Question: I'm using this R script:
'''
tableau <- read.table(
text =
"Net B C D E.(e) F.(f)
a 1.88 0.15 0.60 10.00 90.00
b 2.05 0.23 0.51 55.00 80.00
c 2.09 0.29 0.40 58.00 88.00
d 2.07 0.52 0.36 80.00 84.00
e 2.13 0.30 0.27 7.00 90.00",
header = TRUE)
library(plyr)
library(reshape)
library(ggplot2)
library(scales)
tableau.m <- melt(tableau)
tableau.m <- ddply(tableau.m, .(variable), transform, rescale = rescale(value))
(p <- ggplot(tableau.m, aes(variable, Net)) +
geom_tile(aes(fill = rescale), colour = "white") +
scale_fill_gradient(low = "white", high = "steelblue"))
base_size <- 9
p + theme_grey(base_size = base_size) +
labs(x = "", y = "") + scale_x_discrete(expand = c(0, 0)) +
scale_y_discrete(expand = c(0, 0)) +
theme(legend.position = "none", axis.ticks = element_blank(),
axis.text.x = element_text(size = base_size * 0.8, angle = 0,
hjust = 0, colour = "grey50"))
tableau.s <- ddply(tableau.m, .(variable), transform, rescale = scale(value))
last_plot() %+% tableau.s
'''
And I obtain this plot:

Where darker blue means higher values and white means lower values.
How, if possible, could I change this code so that:
1. the values from the table are displayed in each corresponding cell of the matrix plot?
2. the range of the heat map isn't calculated on the whole matrix, but rather for each column. So that, for each category: B, C, D, E(e), and F(f), white means the lower value for this column, and darker blue means the higher value of the column?
Thanks!
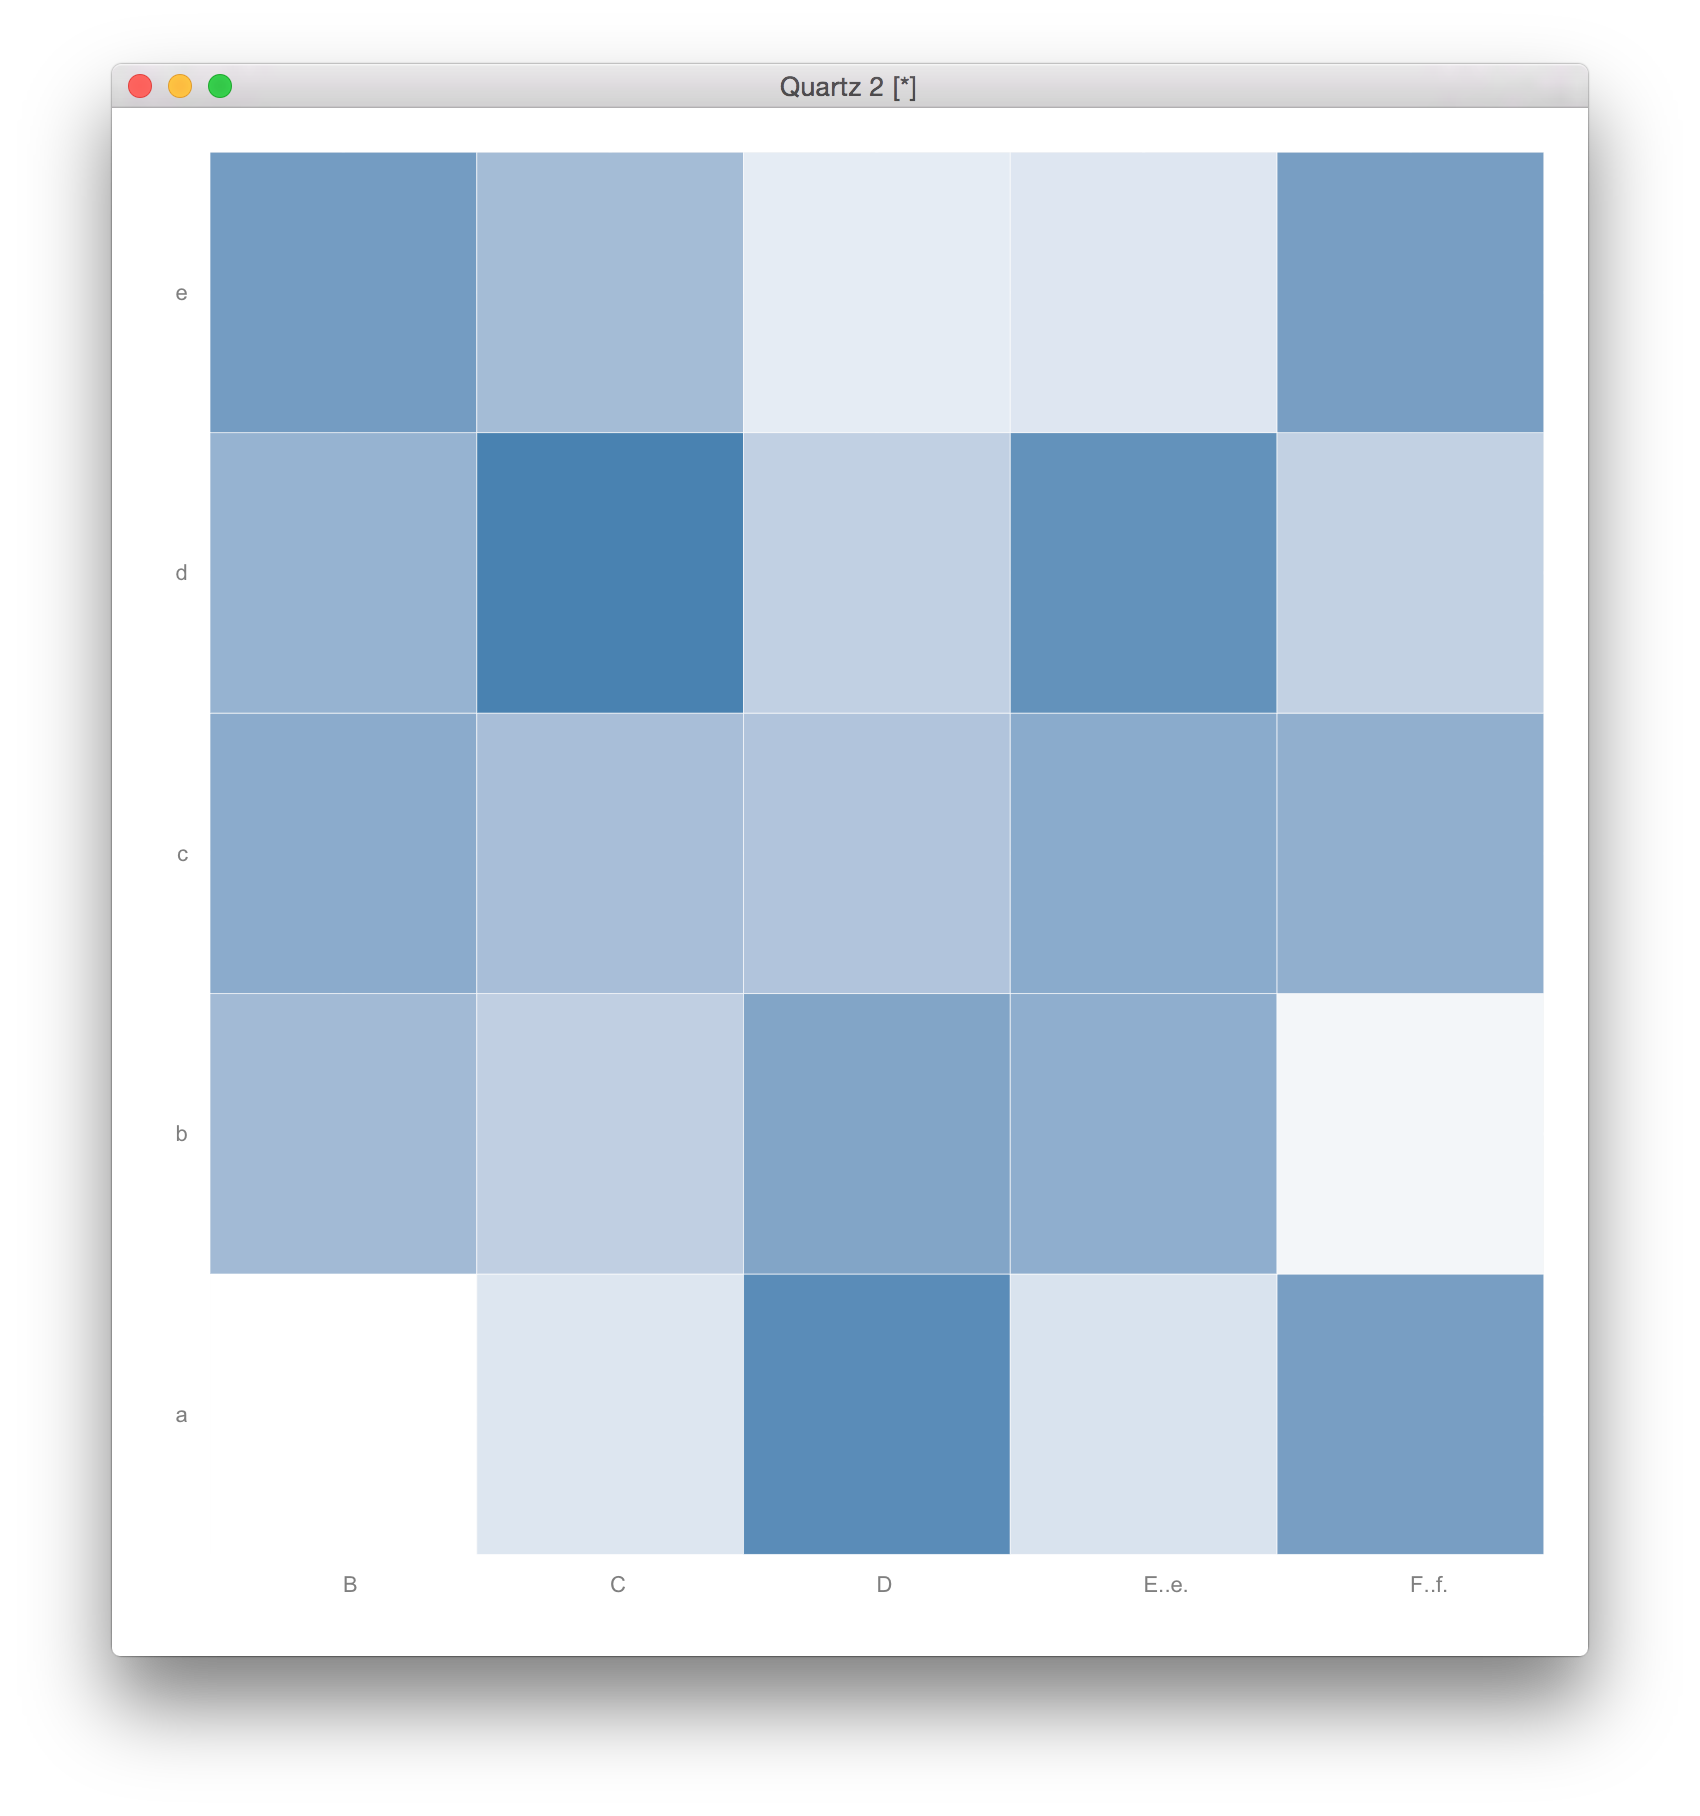
Answer: To add 'value' as a text label to each cell, you can use 'geom_text':
'''
p <- ggplot(tableau.m, aes(variable, Net)) +
geom_tile(aes(fill = rescale), colour = "white") +
scale_fill_gradient(low = "white", high = "steelblue") +
geom_text(aes(label=value))
# Add the theme formatting
base_size <- 9
p + theme_grey(base_size = base_size) +
labs(x = "", y = "") + scale_x_discrete(expand = c(0, 0)) +
scale_y_discrete(expand = c(0, 0)) +
theme(legend.position = "none", axis.ticks = element_blank(),
axis.text.x = element_text(size = base_size * 0.8,
angle = 0, hjust = 0, colour = "grey50"))
'''
For your second question, your current code already takes care of that. The variable 'rescale' scales each column separately, because you've performed the operation grouped by 'variable'. Since 'rescale' is the 'fill' variable, each column's values are rescaled from zero to one for the purposes of setting color values. You don't need the 'tableau.s ... last.plot...' code.
Here's what the plot looks like after running the code above. Note that in each column, the lowest value is white and the highest value is steel blue. (You might want to change the border color from "white" to, say, "gray90", so that there will be a border between adjacent white squares):